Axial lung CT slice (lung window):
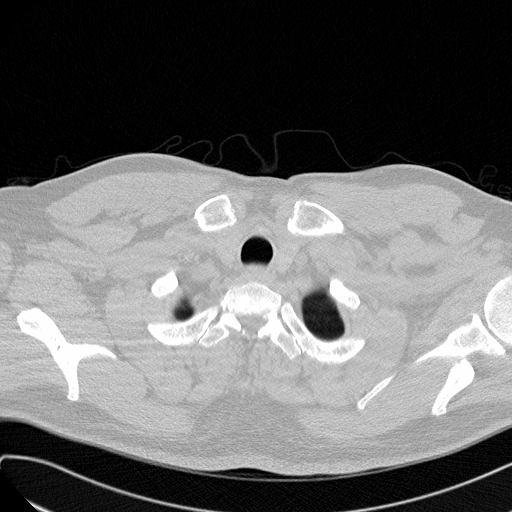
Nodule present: no